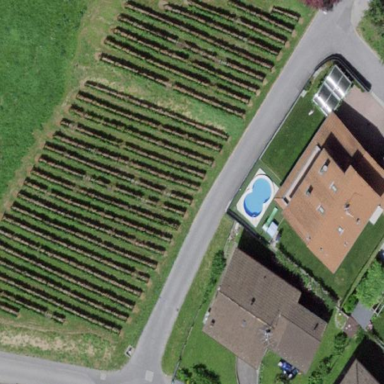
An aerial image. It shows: Vineyard where grapes are grown.